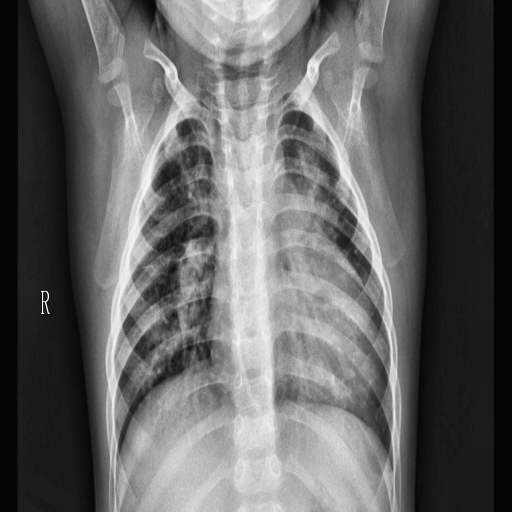
Finding: PNEUMONIA